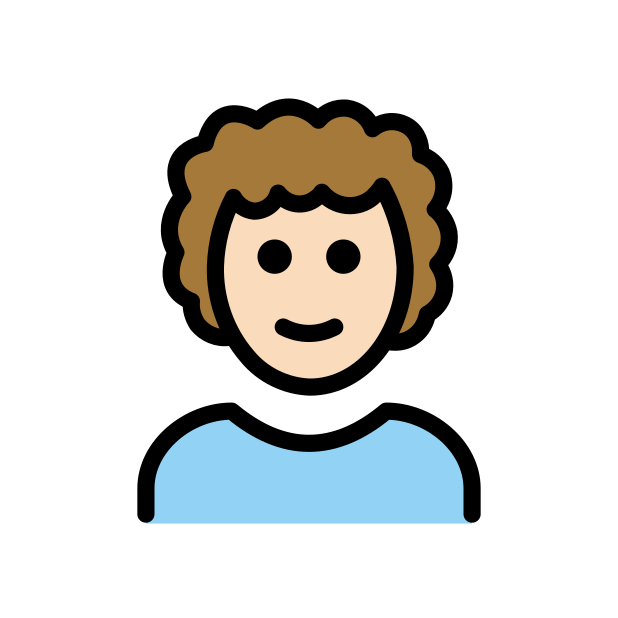
person: light skin tone, curly hair